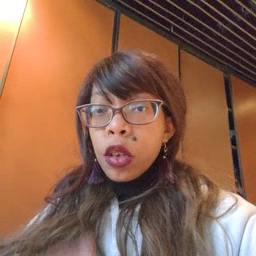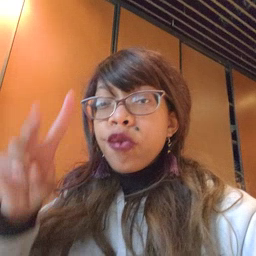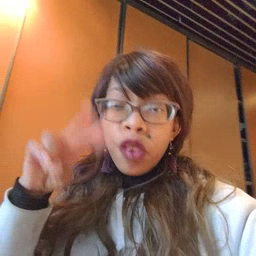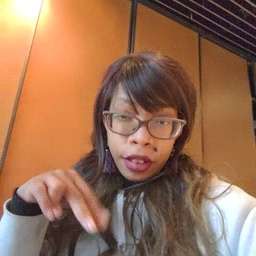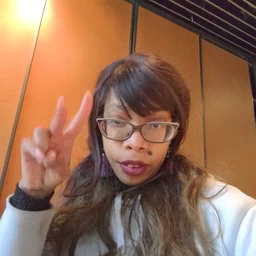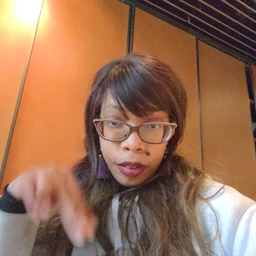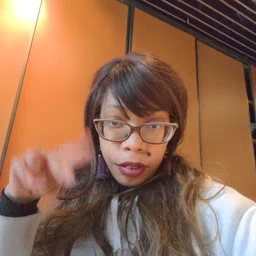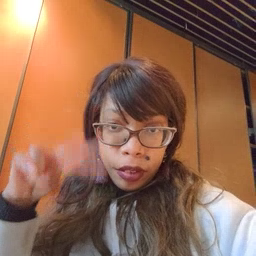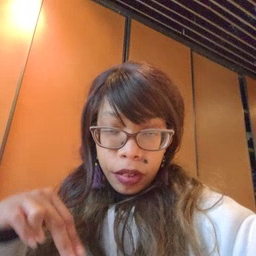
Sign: read